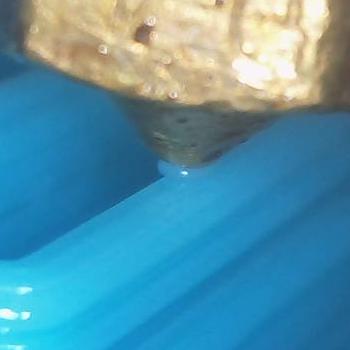
Flow rate: 267%